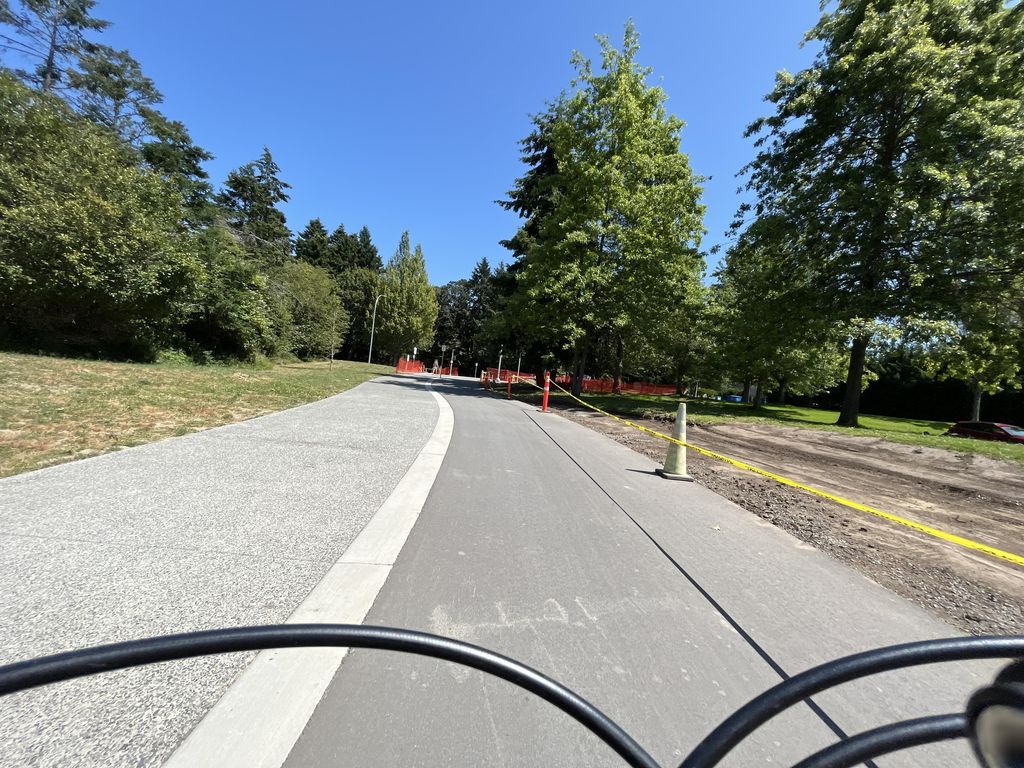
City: victoria